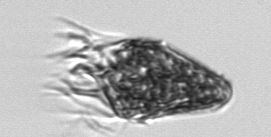
Label: Ciliophora